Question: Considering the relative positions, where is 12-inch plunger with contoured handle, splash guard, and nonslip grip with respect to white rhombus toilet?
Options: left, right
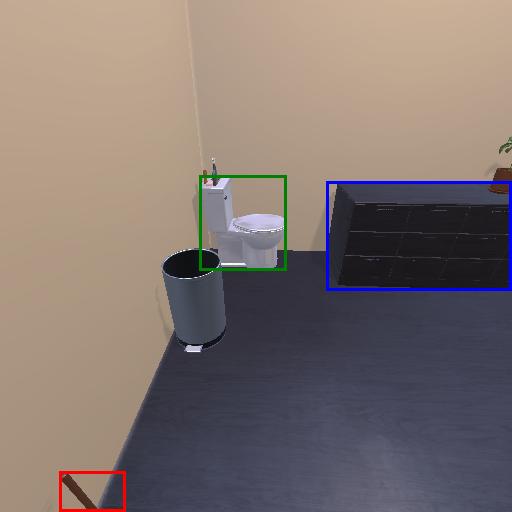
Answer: left